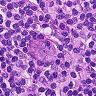
Metastatic tissue present: no